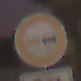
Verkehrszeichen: Ueberholverbot
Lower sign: SonstigeBeschraenkungen4
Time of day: SunriseSunset
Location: Outdoor (Urban)
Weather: PartlyCloudy
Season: NotSpecified
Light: Artificial